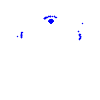
Particle: electron